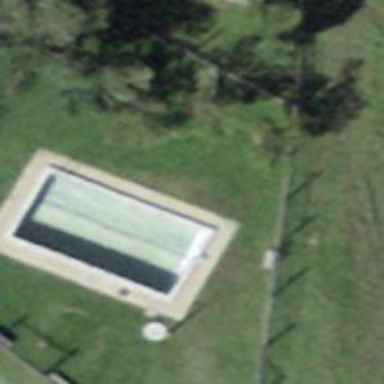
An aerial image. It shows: Swimming pool located in leisure land.